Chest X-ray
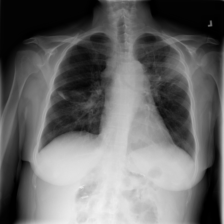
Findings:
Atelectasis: negative
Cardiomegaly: negative
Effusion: negative
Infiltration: positive
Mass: positive
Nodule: negative
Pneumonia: negative
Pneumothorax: negative
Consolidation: negative
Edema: negative
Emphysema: negative
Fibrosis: negative
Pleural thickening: negative
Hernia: negative